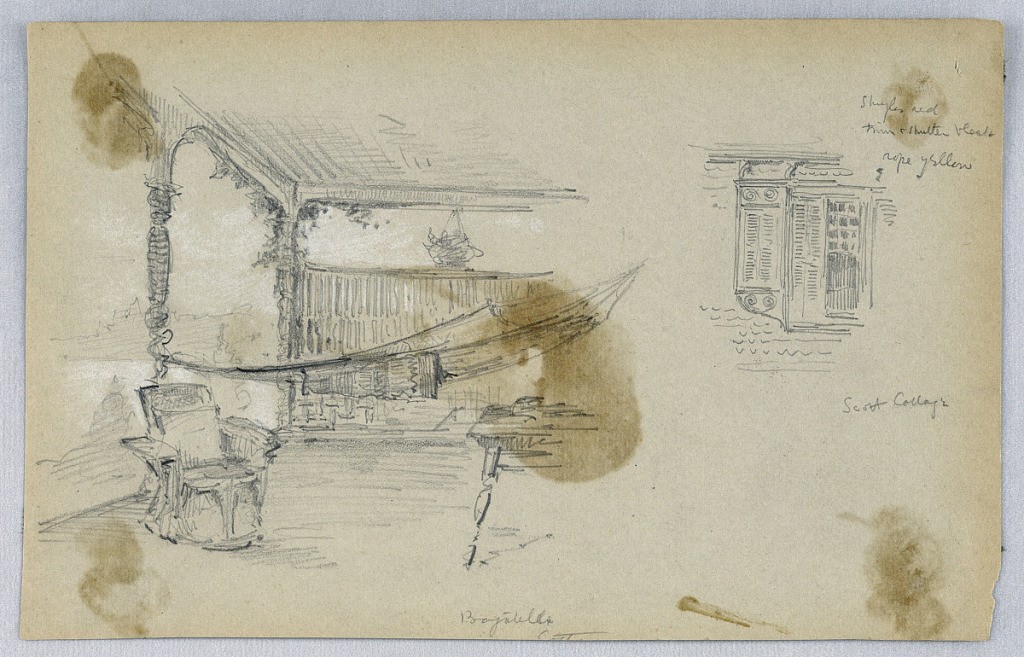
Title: Two Sketches, Scott Cottage
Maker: Arnold William Brunner, American, 1857–1925
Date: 1879–80
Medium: Graphite and white heightening on gray paper
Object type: Drawing
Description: Left, view on porch, open at left. Chair and hammock. Right, a window with shutters and notes on colors.